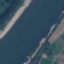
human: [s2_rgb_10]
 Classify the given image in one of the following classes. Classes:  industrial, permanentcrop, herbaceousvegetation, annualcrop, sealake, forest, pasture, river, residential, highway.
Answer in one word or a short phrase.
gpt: River